Question: I would like to add labels to my prototype cell, however whenever I add a segue in the storyboard (control + dragging from cell to next view controller). The storyboard resets and it looks like the following image. Is there a way to remove the arrow on the right and have a blank cell in my table view that segues when tapped?

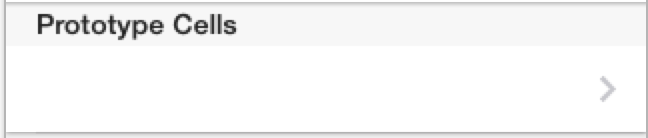
Answer: In the Storyboard, select the prototype cell and look at the attributes inspector on the right. Change the cell accessory (which probably currently says "disclosure indicator") to "none".